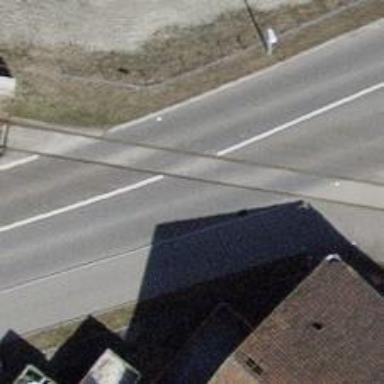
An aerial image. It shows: Level crossing with double half barrier.